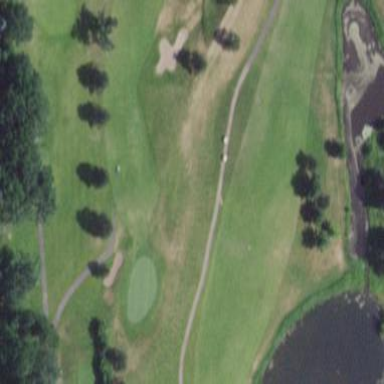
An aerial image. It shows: Golf fairway surrounded by grass.